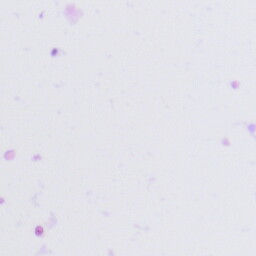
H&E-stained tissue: Tonsil